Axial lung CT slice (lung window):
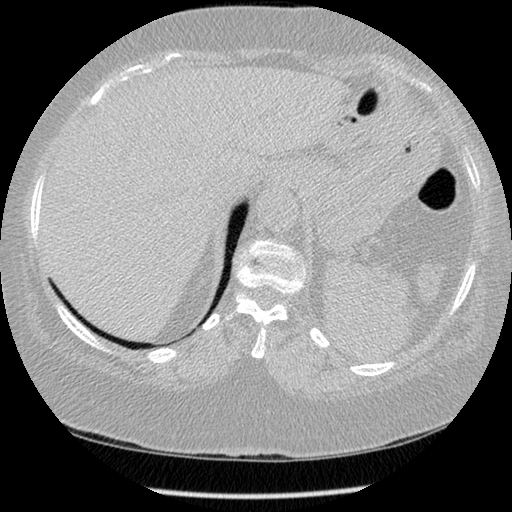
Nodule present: no